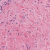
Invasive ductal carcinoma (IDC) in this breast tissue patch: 1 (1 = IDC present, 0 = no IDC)